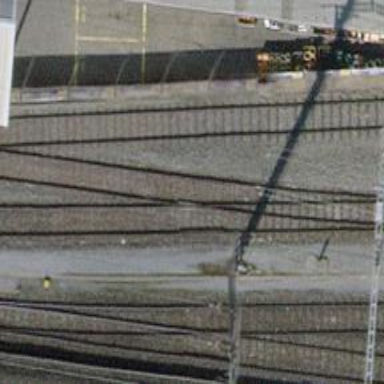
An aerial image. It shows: Railway yard with one track. The railway is electrified with contact line.